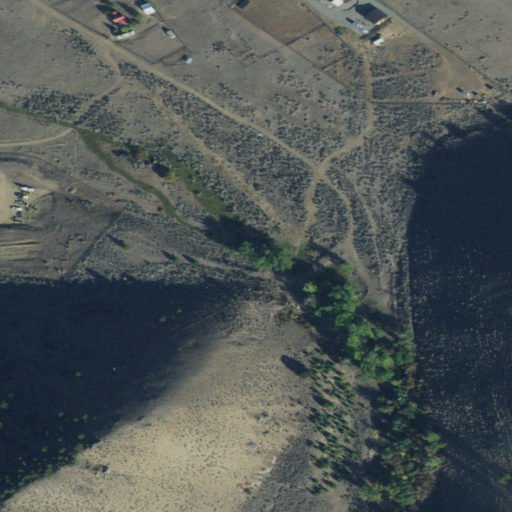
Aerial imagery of valley in Idaho named Napoleon Gulch containing shrub, evergreen forest, and grassland